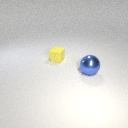
small yellow rubber cube behind large blue metal sphere